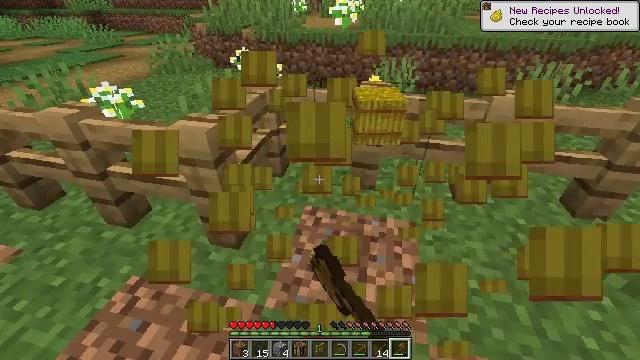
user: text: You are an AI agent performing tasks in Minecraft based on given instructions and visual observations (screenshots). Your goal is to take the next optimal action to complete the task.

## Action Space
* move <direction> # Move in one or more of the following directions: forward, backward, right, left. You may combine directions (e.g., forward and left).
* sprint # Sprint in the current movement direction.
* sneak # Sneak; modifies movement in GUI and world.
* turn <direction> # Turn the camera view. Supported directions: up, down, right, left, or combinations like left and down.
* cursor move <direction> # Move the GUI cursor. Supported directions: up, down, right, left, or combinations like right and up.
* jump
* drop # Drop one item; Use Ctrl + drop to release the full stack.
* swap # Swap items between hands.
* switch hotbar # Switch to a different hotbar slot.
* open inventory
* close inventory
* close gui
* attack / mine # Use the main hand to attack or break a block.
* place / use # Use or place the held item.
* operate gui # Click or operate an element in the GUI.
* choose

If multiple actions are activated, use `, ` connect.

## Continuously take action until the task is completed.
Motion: motion action
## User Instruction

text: Gather hay blocks from the farm.
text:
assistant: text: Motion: attack / mine